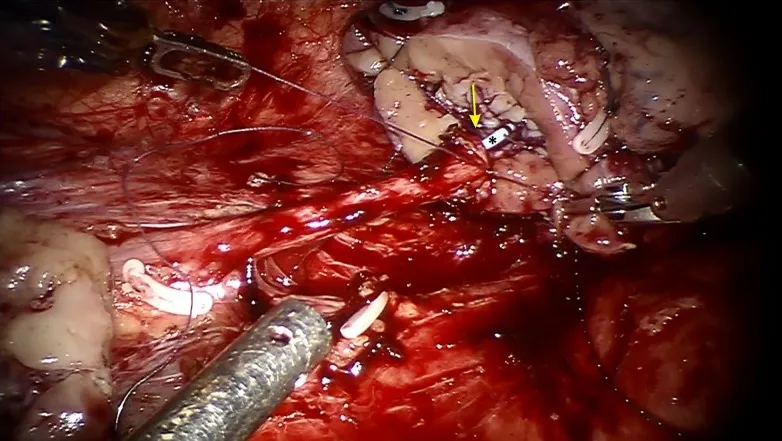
Robotic ureterocalicostomy being done with Double-J stent (*) in position. Site of ureterocalicostomy with Double-J stent across the anastomotic site (arrow).
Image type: medical_photograph (other_medical_photograph)